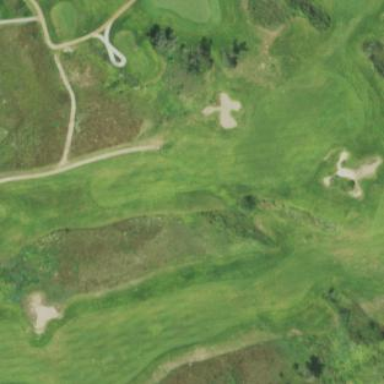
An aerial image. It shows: Rough grassy area used for golf.